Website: walmart
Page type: billing-address
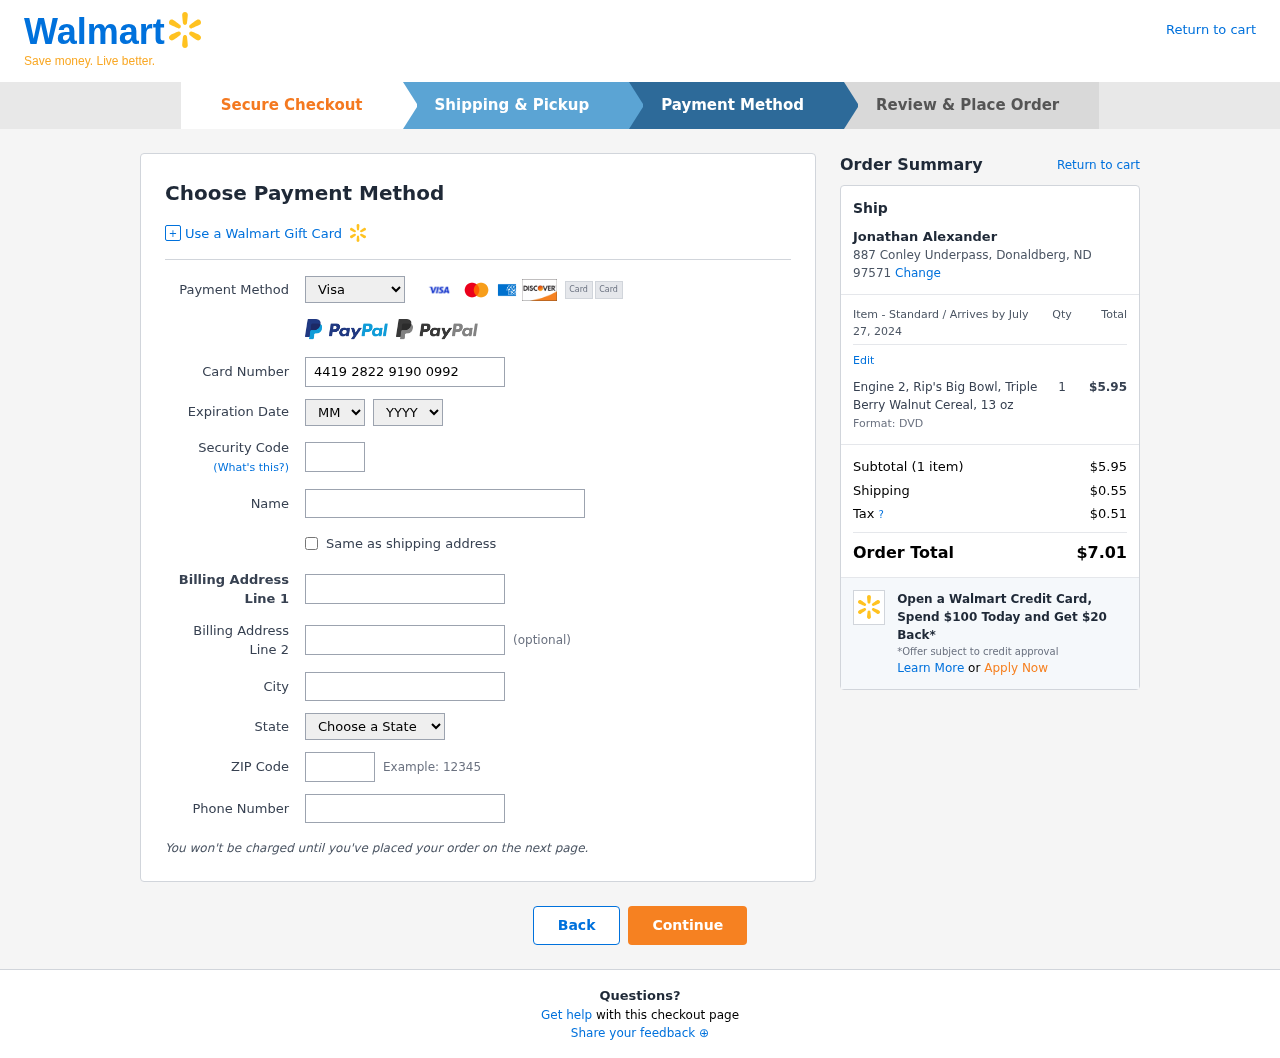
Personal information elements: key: PII_CARD_CVV
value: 232
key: PII_CARD_EXPIRY_MONTH
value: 08
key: PII_CARD_EXPIRY_YEAR
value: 27
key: PII_CARD_NUMBER
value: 4419 2822 9190 0992
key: PII_CARD_TYPE
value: Visa
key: PII_CITY
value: Donaldberg
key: PII_CITY_STATE_ZIP
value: Donaldberg, ND 97571
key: PII_FULLNAME
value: Jonathan Alexander
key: PII_PHONE
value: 4207216762
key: PII_POSTCODE
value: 97571
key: PII_STATE
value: North Dakota
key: PII_STREET
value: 887 Conley Underpass
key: PII_FULLNAME2
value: Jonathan Alexander
Product elements: key: PRODUCT1_NAME
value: Engine 2, Rip's Big Bowl, Triple Berry Walnut Cereal, 13 oz
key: PRODUCT1_PRICE
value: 5.95
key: PRODUCT1_QUANTITY
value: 1
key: PRODUCT1_DESC
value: Format: DVD
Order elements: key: ORDER_DELIVERY_DATE
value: July 27, 2024
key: ORDER_NUM_ITEMS
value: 1
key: ORDER_SUBTOTAL
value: $5.95
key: ORDER_SHIPPING_COST
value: $0.55
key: ORDER_TAX
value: $0.51
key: ORDER_TOTAL
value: $7.01